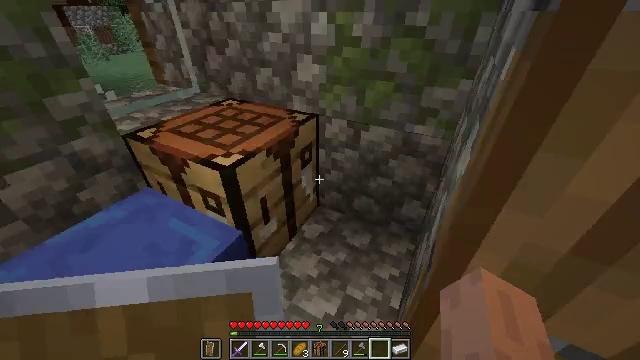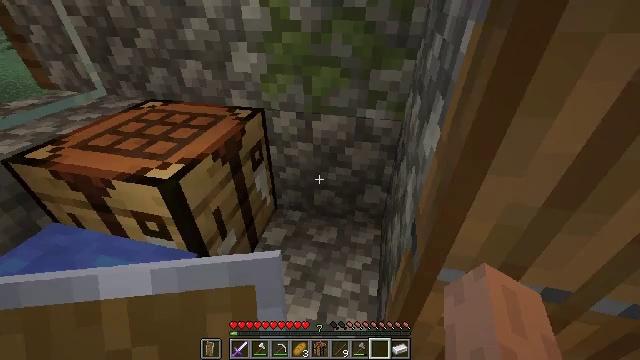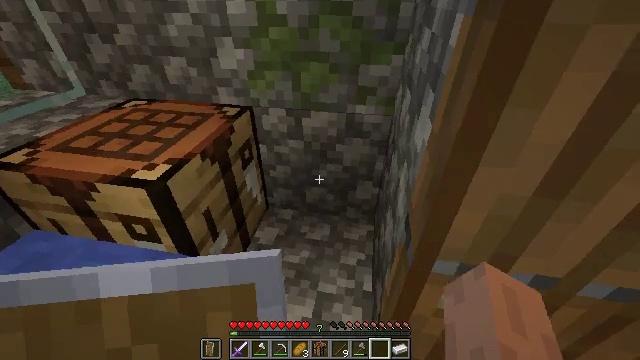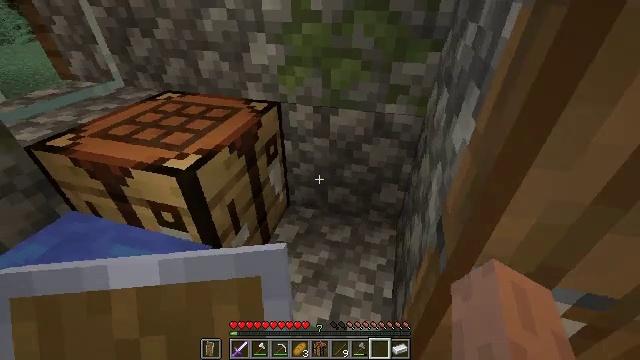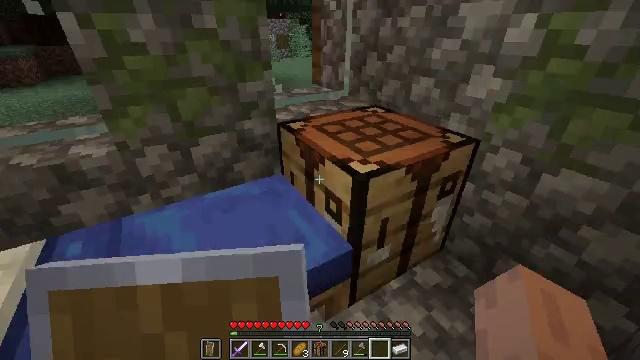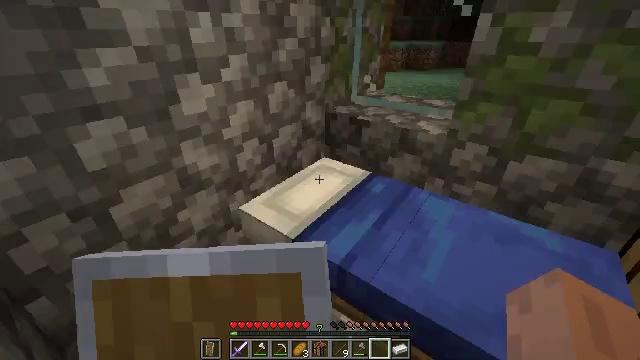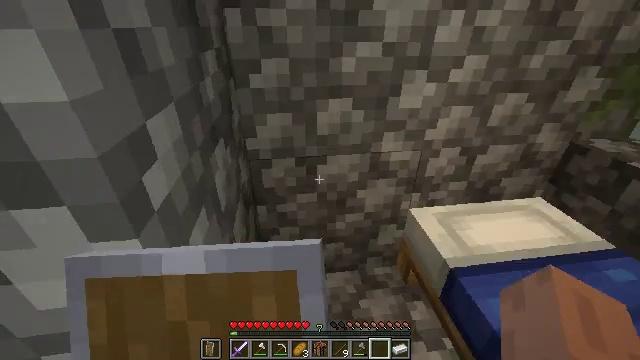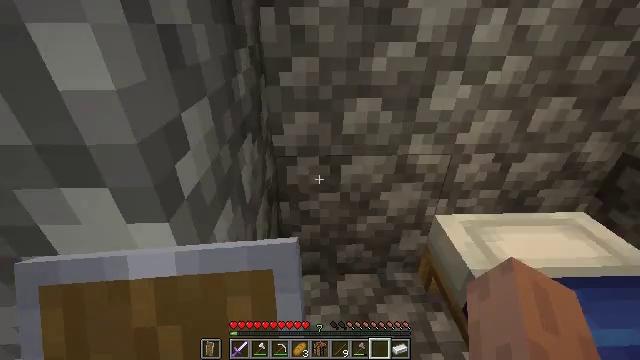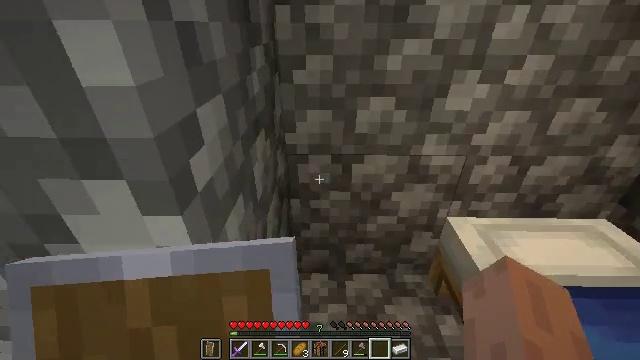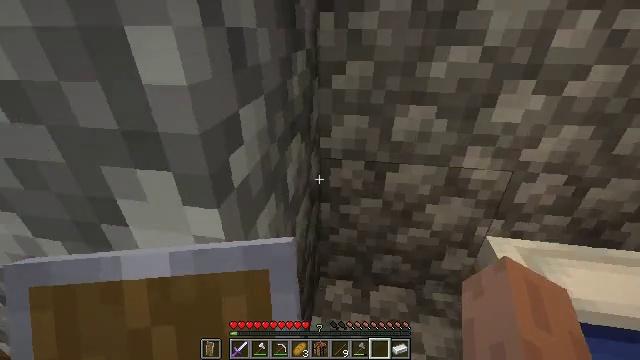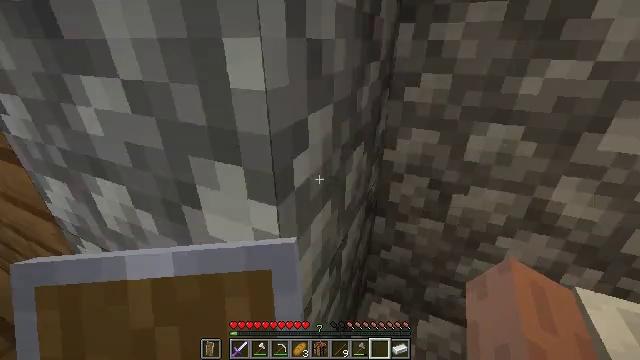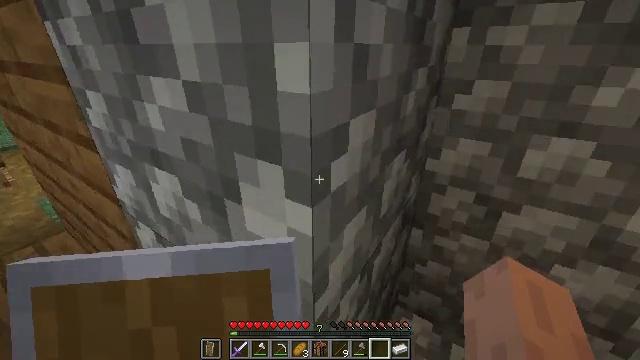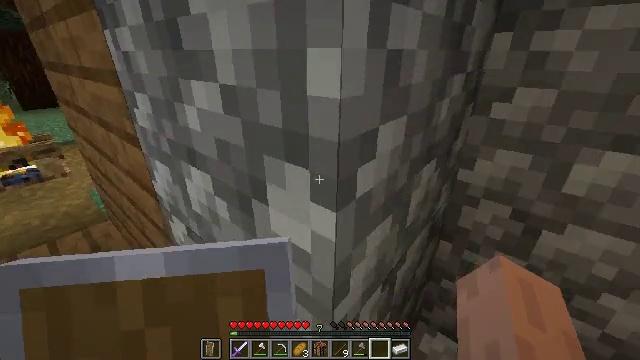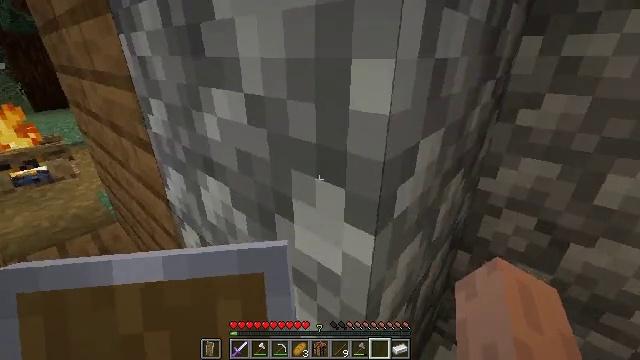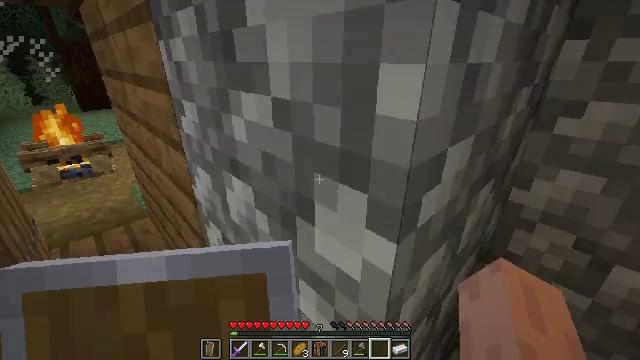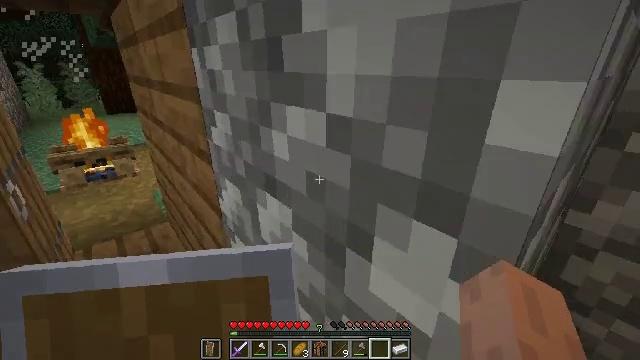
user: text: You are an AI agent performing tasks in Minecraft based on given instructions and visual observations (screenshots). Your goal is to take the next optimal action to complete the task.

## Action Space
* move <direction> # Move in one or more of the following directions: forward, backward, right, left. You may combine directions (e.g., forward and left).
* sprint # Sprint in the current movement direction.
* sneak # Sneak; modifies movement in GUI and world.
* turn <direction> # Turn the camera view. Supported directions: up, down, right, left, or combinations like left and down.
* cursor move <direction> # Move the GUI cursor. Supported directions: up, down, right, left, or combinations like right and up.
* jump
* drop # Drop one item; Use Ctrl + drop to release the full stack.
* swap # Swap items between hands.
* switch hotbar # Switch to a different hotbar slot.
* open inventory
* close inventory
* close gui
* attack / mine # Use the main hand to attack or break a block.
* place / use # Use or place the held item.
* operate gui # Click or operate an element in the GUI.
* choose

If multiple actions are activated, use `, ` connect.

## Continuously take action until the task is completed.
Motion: motion action
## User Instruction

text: Mine spruce leaves from the tree.
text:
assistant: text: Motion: turn right
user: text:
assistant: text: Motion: turn right
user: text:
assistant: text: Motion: turn left
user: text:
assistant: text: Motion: turn left and up
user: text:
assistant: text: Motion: turn left
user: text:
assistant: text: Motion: turn left
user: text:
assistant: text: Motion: turn left
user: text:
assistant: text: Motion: turn left
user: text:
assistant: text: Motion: turn left and up
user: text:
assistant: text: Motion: turn left and up
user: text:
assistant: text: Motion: turn left
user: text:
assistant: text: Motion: turn left and up
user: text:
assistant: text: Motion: move forward, turn left
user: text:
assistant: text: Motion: move forward, turn left
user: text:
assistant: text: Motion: move forward, sprint, turn left and up
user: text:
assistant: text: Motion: move forward, sprint, turn left and up
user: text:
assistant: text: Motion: move forward, sprint, turn left
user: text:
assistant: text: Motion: move forward, sprint, turn left
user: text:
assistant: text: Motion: move forward, sprint, turn left
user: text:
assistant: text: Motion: move forward, sprint, turn left
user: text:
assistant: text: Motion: move forward, sprint
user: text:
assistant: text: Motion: move forward, sprint, turn left and up
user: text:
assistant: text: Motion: move forward, sprint, turn up
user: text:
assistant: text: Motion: move forward, sprint
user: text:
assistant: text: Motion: move forward, sprint
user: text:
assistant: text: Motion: move forward, sprint
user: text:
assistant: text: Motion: move forward, sprint
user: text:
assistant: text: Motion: move forward, sprint
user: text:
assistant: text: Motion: move forward and move right, sprint, turn up
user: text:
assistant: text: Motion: move forward and move right, sprint, turn up